Field crop: tomato
Growth stage: 2
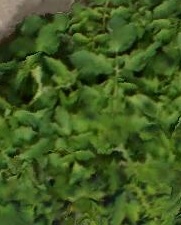
Species: tomato